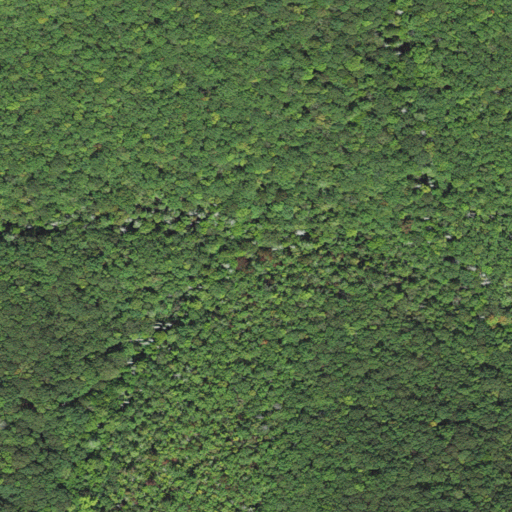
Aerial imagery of valley in West Virginia named Johnson Hollow containing mixed forest and deciduous forest